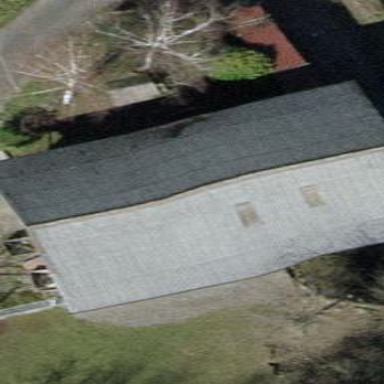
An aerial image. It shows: Shed.